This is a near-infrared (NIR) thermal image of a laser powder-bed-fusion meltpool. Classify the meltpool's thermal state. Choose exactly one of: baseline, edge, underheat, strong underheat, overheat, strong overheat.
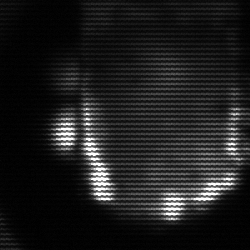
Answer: baseline